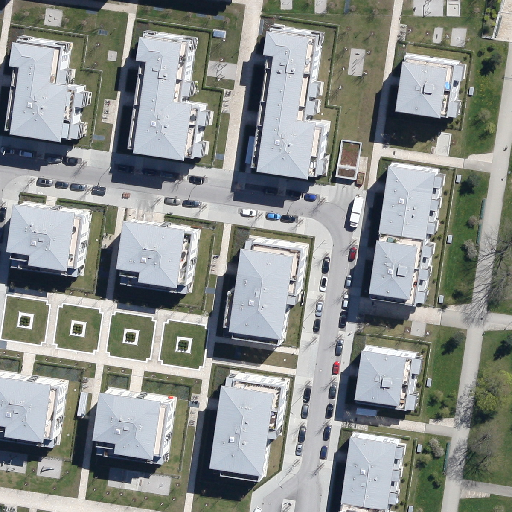
Referring expression: heavy-duty vehicle driving on the road